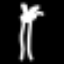
Label: palm tree